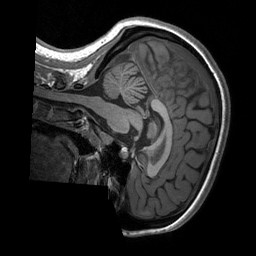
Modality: T1w
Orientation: sagittal
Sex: female
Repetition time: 1.95 s
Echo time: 0.026 s